Question: I want to align two elements at left and right end of my 'TableRow'(pic attached ). In the code shown below, when i write 'android:layout_column="2"', nothing happens. But when i add 'android:stretchColumns="1"' in 'TableLayout', it works and the elements get aligned as i want.
Though i understand the purpose of 'strechColumns' and 'layout_column', i don't understand why this combination works and why not 'android:layout_column'?
'''
<TableLayout
android:id="@+id/about_speed"
android:layout_width="fill_parent"
android:layout_height="wrap_content"
android:stretchColumns="1">
<TableRow>
<TextView
android:id="@+id/speed"
android:layout_width="wrap_content"
android:layout_height="wrap_content"
android:text="Current speed"/>
<ImageView
android:id="@+id/speed_help"
android:layout_width="wrap_content"
android:layout_height="wrap_content"
android:background="@drawable/help_speed"
android:layout_column="2"/>
</TableRow>
'''

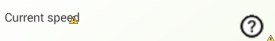
Answer: You can choose which column to put your widget by using 'android:layout_column' property, you define the Zero-based index of the column where you want your widget to be.
: if you specify an index greater than the actual cells count, the widget won't appear.
In table layout each column occupies space equal to the size of the largest widget in it. But you can set the width of any column to take the largest available space, just like setting the width to 100 % in HTML. This is done by setting the property 'android:stretchColumns' to the index of the column.
For more info see at <URL>
you set 'android:stretchColumns="1"'--The second column (because the column numbers are 0-based) is stretched to take up any available space in the row.
And 'android:layout_column="2"' means your image will at columns position 2(note:Zero based index).
Therefore when you use 'android:stretchColumns' with 'android:layout_column',it set image to column position 2 and you stretching column number 1 ().
Finally in your design .